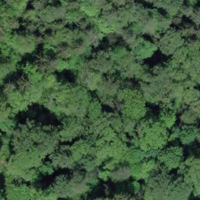
EUNIS habitat code: 43
Species observed at this site:
Allium ursinum
Asplenium scolopendrium